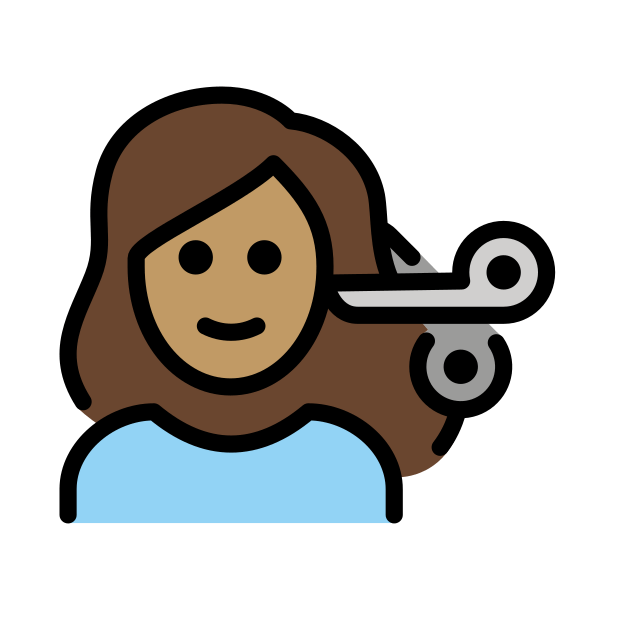
woman getting haircut: medium skin tone